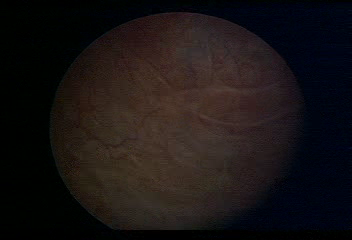
Modality: WLC
Class: Normal mucosa
Bladder cancer association: No